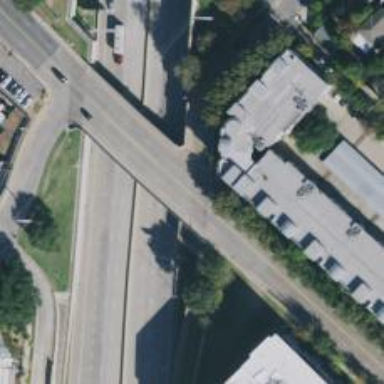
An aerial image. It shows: Secondary road with bridge and separate sidewalks.